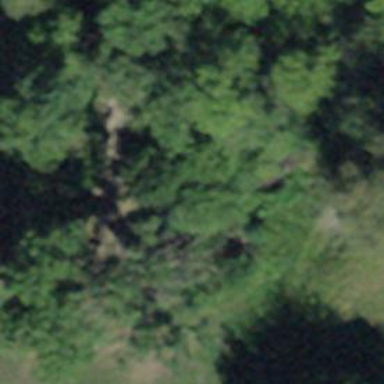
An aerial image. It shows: Brown bench.